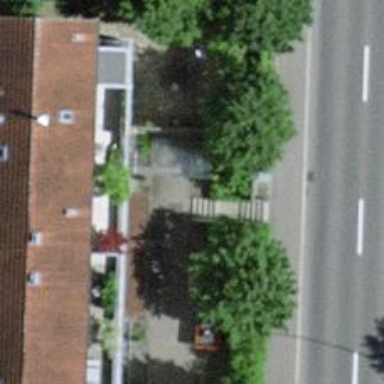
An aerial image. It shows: Concrete steps.